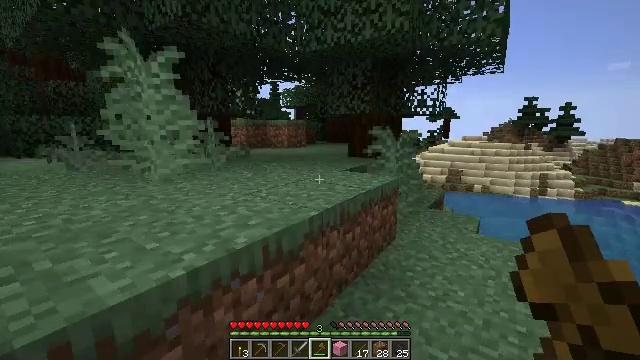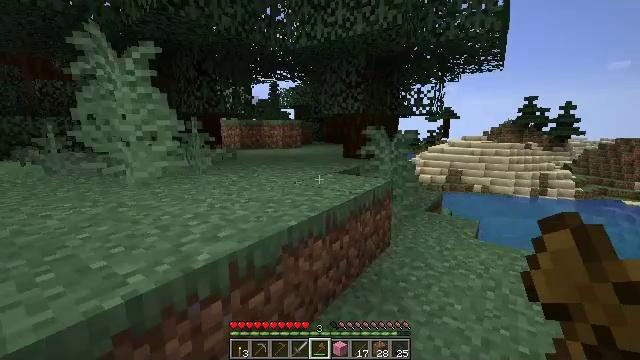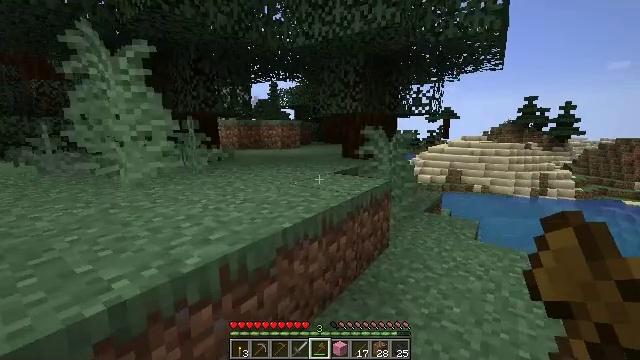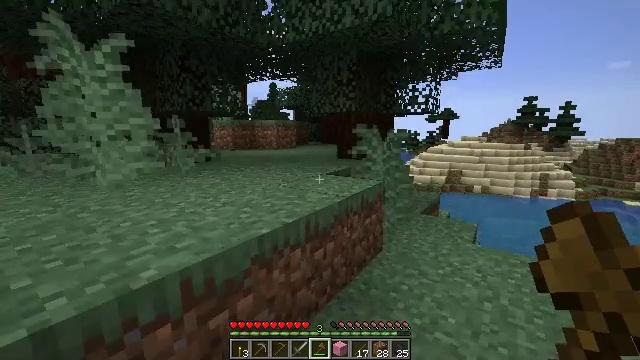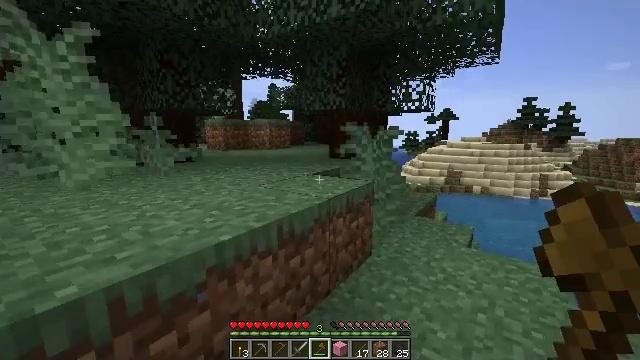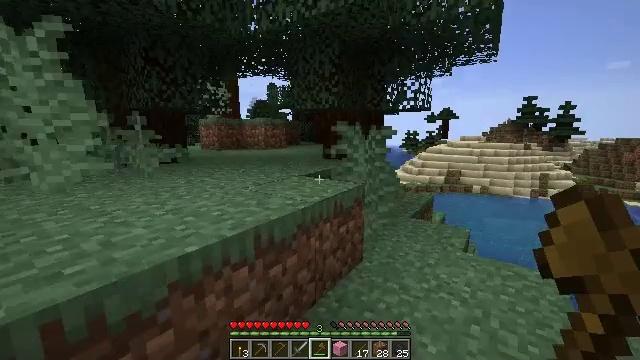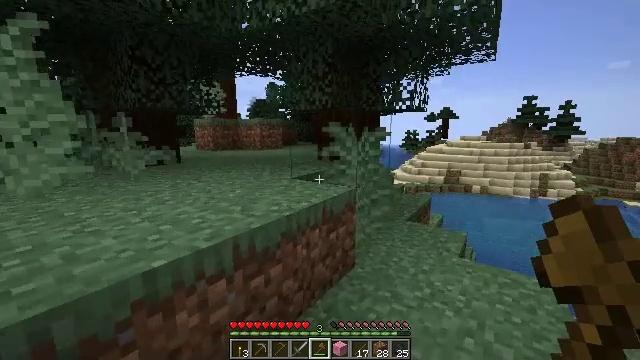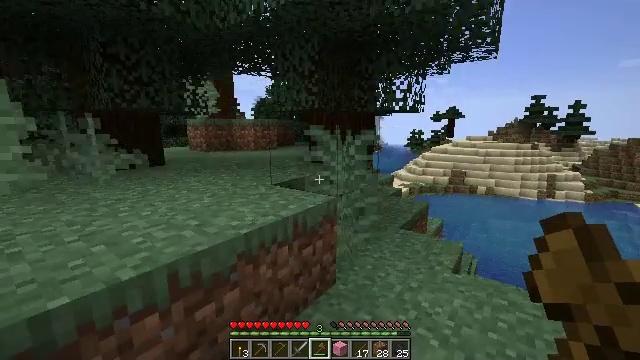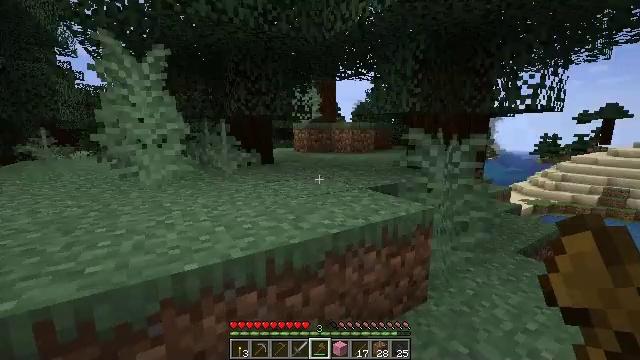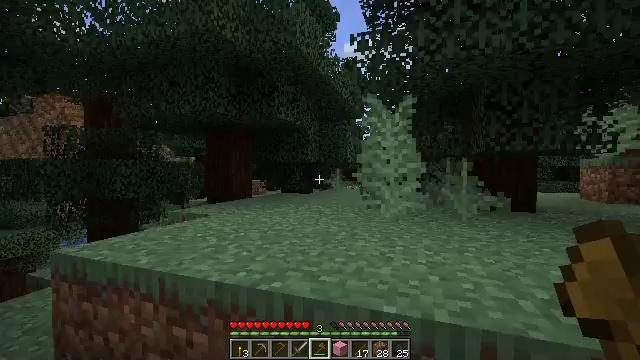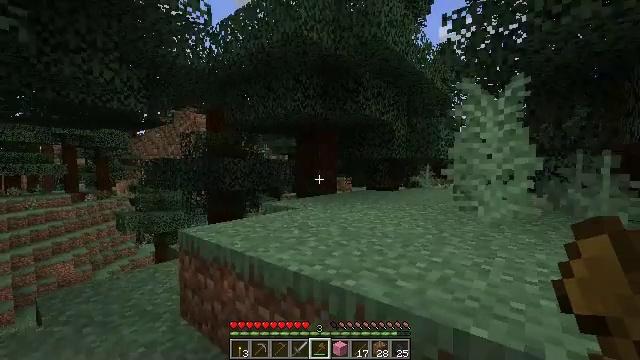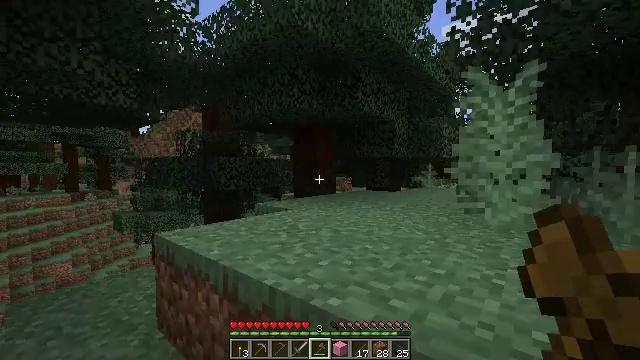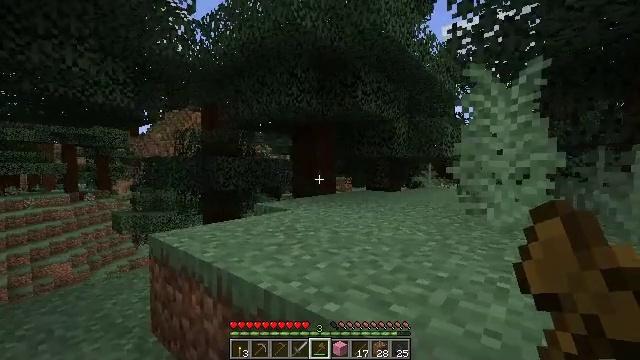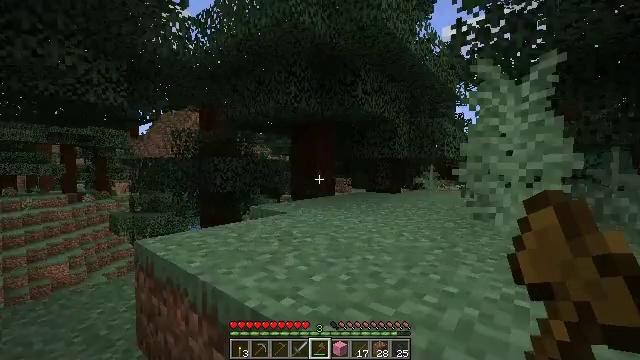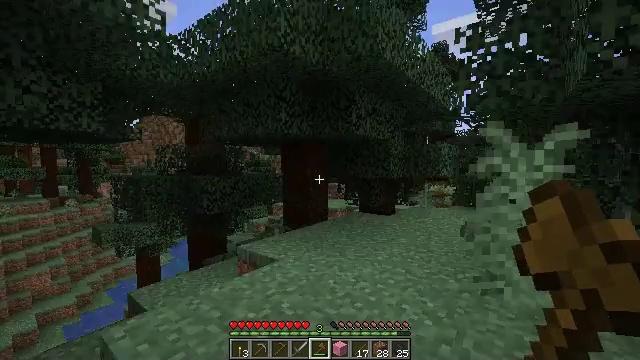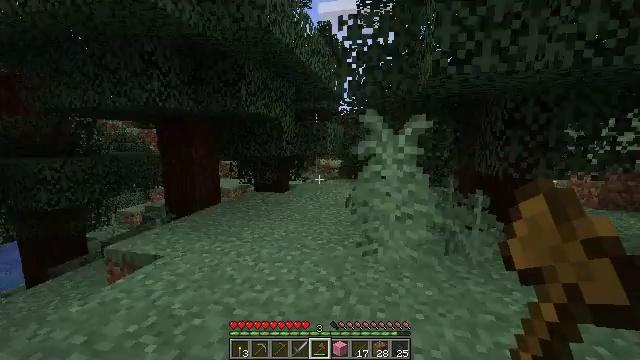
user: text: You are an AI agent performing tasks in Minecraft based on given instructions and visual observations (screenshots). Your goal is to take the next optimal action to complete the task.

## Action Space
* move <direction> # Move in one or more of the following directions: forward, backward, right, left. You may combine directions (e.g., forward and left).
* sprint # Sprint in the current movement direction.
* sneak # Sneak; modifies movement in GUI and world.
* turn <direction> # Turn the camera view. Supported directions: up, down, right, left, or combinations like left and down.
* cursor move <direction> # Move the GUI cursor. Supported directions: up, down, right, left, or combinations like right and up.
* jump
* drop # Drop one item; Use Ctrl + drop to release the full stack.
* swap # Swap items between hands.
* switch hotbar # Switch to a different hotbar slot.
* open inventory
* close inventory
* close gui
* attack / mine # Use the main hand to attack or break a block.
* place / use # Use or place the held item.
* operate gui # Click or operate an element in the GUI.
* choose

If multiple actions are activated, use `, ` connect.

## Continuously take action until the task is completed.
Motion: motion action
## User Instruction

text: Gather spruce leaves to collect foliage.
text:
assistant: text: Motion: move forward and move right
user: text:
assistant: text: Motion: move forward and move right
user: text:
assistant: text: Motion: move forward and move right
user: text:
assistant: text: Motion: move forward and move right
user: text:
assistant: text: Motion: move forward and move right
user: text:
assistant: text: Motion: move forward and move right
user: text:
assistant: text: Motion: move forward and move right, turn left
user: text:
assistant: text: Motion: move forward, turn left
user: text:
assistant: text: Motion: move forward, turn left and up
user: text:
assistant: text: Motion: move forward, turn left
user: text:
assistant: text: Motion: move forward
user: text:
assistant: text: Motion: move forward
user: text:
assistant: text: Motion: move forward, jump
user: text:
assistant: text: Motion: move forward, turn right, jump
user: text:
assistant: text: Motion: move forward, turn right and down, jump
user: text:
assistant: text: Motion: move forward, turn right and down
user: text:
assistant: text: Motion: move forward, turn right and down
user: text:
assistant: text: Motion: move forward, turn right
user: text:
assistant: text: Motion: move forward and move right
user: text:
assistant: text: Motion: move forward and move right
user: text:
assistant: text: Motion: move forward and move right
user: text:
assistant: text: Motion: move forward and move right
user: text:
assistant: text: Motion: move forward
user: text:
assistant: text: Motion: move forward, turn right
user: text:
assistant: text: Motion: move forward, turn right and up
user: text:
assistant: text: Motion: move forward, turn right and up
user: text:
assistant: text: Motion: move forward, turn right, attack / mine
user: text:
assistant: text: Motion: move forward, attack / mine
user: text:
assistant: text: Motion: move forward, attack / mine
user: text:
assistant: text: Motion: move forward, attack / mine